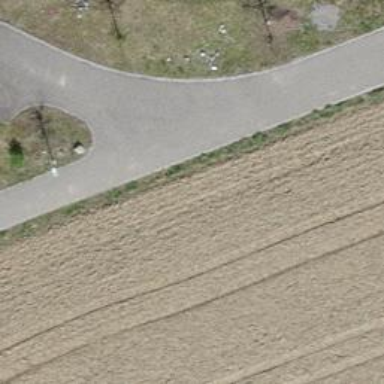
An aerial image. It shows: Smoothly paved residential road.